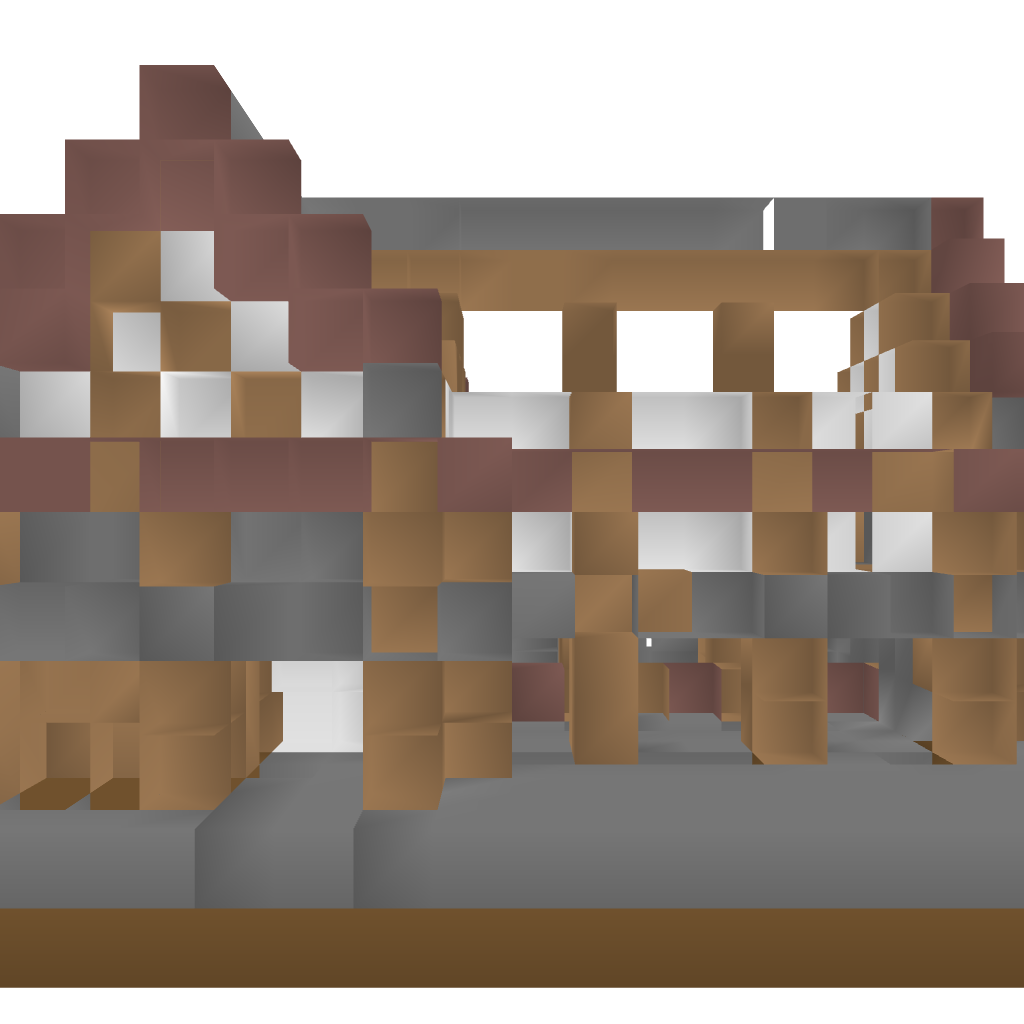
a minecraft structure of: Survival Barnhouse bad low quality